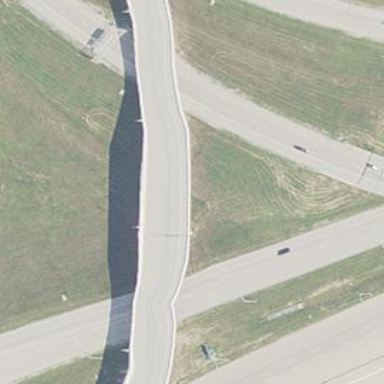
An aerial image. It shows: Bent on bridge.